Question: I've upgraded Xcode and have been presented with tons of analyzer warnings like this:
> Potential leak of an object allocated on line 25 and stored into 'oneCopy'
Can anyone point me in the right direction?
'''
@implementation NSDictionary(DeepMutableCopy)
-(NSMutableDictionary *)mutableDeepCopy
{
NSMutableDictionary *ret = [[NSMutableDictionary alloc] initWithCapacity:[self count]];
NSArray *keys = [self allKeys];
for (id key in keys)
{
id oneValue = [self valueForKey:key];
id oneCopy = nil;
if ([oneValue respondsToSelector:@selector(mutableDeepCopy)])
oneCopy = [oneValue mutableDeepCopy];
else if ([oneValue respondsToSelector:@selector(mutableCopy)])
oneCopy = [oneValue mutableCopy];
if (oneCopy == nil)
oneCopy = [oneValue copy];
[ret setValue:oneCopy forKey:key];
}
return ret;
}
@end
'''
Screenshot showing lines numbers:

'''
#import "NSDictionary-DeepMutableCopy.h"
@implementation NSDictionary(DeepMutableCopy)
-(NSMutableDictionary *)mutableDeepCopy
{
//NSMutableDictionary *ret = [[NSMutableDictionary alloc] initWithCapacity:[self count]];
NSMutableDictionary *ret = [NSMutableDictionary dictionaryWithCapacity:[self count]];
NSArray *keys = [self allKeys];
for (id key in keys)
{
id oneValue = [self valueForKey:key];
id oneCopy = nil;
if ([oneValue respondsToSelector:@selector(mutableDeepCopy)])
oneCopy = [oneValue mutableDeepCopy];
else if ([oneValue respondsToSelector:@selector(mutableCopy)])
oneCopy = [oneValue mutableCopy];
if (oneCopy == nil)
oneCopy = [oneValue copy];
[ret setValue:oneCopy forKey:key];
[oneCopy release];
}
return ret;
}
@end
'''
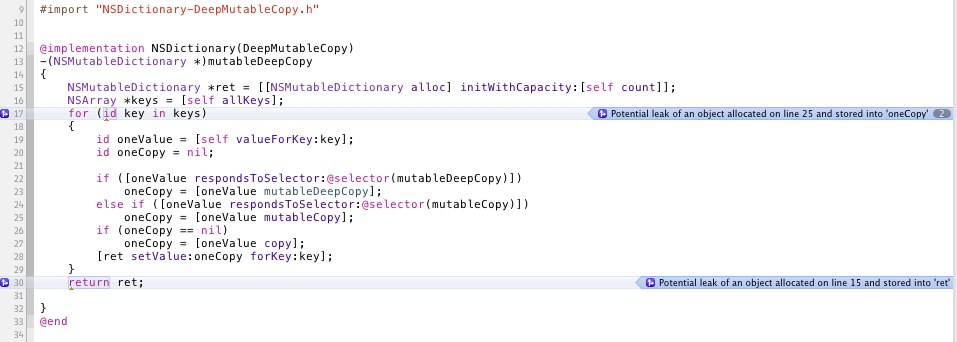
Answer: Addressing your second issue first, instead of '[[NSMutableDictionary alloc] initWithCapacity:[self count]]' you could use '[NSMutableDictionary dictionaryWithCapacity:[self count]]' which will return an autoreleased object and you will have to retain it yourself in the calling code.
On the other hand, you could rename your method to start with the word copy if you want it to return a retained object and not throw errors - . The rest of my response assumes you have taken this path.
My original answer was as follows: You are not releasing oneCopy at the end of each iteration. Try adding '[oneCopy release];' right after '[ret setValue:oneCopy forKey:key];'.
However, as <URL> the compiler thinks that -mutableDeepCopy has a 0 refcount. So, if you rename as suggested above and include '[oneCopy release]' as I originally suggested it should take care of both issues. If it doesn't, definitely check out some of the other solutions in the question he referenced.
Example:
'''
@implementation NSDictionary(DeepMutableCopy)
-(NSMutableDictionary *)copyWithDeepCopiedValues
{
NSMutableDictionary *ret = [[NSMutableDictionary alloc] initWithCapacity:[self count]];
NSArray *keys = [self allKeys];
for (id key in keys)
{
id oneValue = [self valueForKey:key];
id oneCopy = nil;
if ([oneValue respondsToSelector:@selector(mutableDeepCopy)])
oneCopy = [oneValue copyWithDeepCopiedValues];
else if ([oneValue respondsToSelector:@selector(mutableCopy)])
oneCopy = [oneValue mutableCopy];
if (oneCopy == nil)
oneCopy = [oneValue copy];
[ret setObject:oneCopy forKey:key];
[oneCopy release];
}
return ret;
}
@end
'''